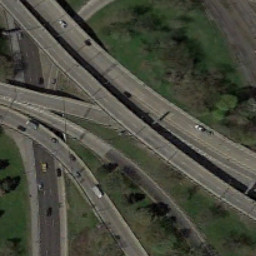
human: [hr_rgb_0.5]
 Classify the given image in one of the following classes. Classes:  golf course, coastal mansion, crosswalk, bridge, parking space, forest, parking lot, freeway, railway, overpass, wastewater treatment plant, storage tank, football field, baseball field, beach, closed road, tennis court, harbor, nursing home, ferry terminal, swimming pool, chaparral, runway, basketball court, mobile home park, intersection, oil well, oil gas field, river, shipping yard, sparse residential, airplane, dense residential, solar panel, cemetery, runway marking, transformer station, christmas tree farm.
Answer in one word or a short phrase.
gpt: overpass